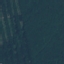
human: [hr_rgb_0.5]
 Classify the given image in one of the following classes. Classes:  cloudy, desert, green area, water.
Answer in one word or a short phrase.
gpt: green area